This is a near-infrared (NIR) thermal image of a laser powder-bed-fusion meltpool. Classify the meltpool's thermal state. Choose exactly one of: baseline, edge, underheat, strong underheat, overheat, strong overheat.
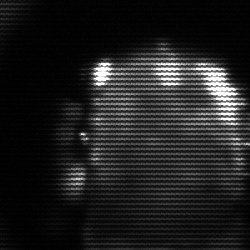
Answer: baseline